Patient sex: F
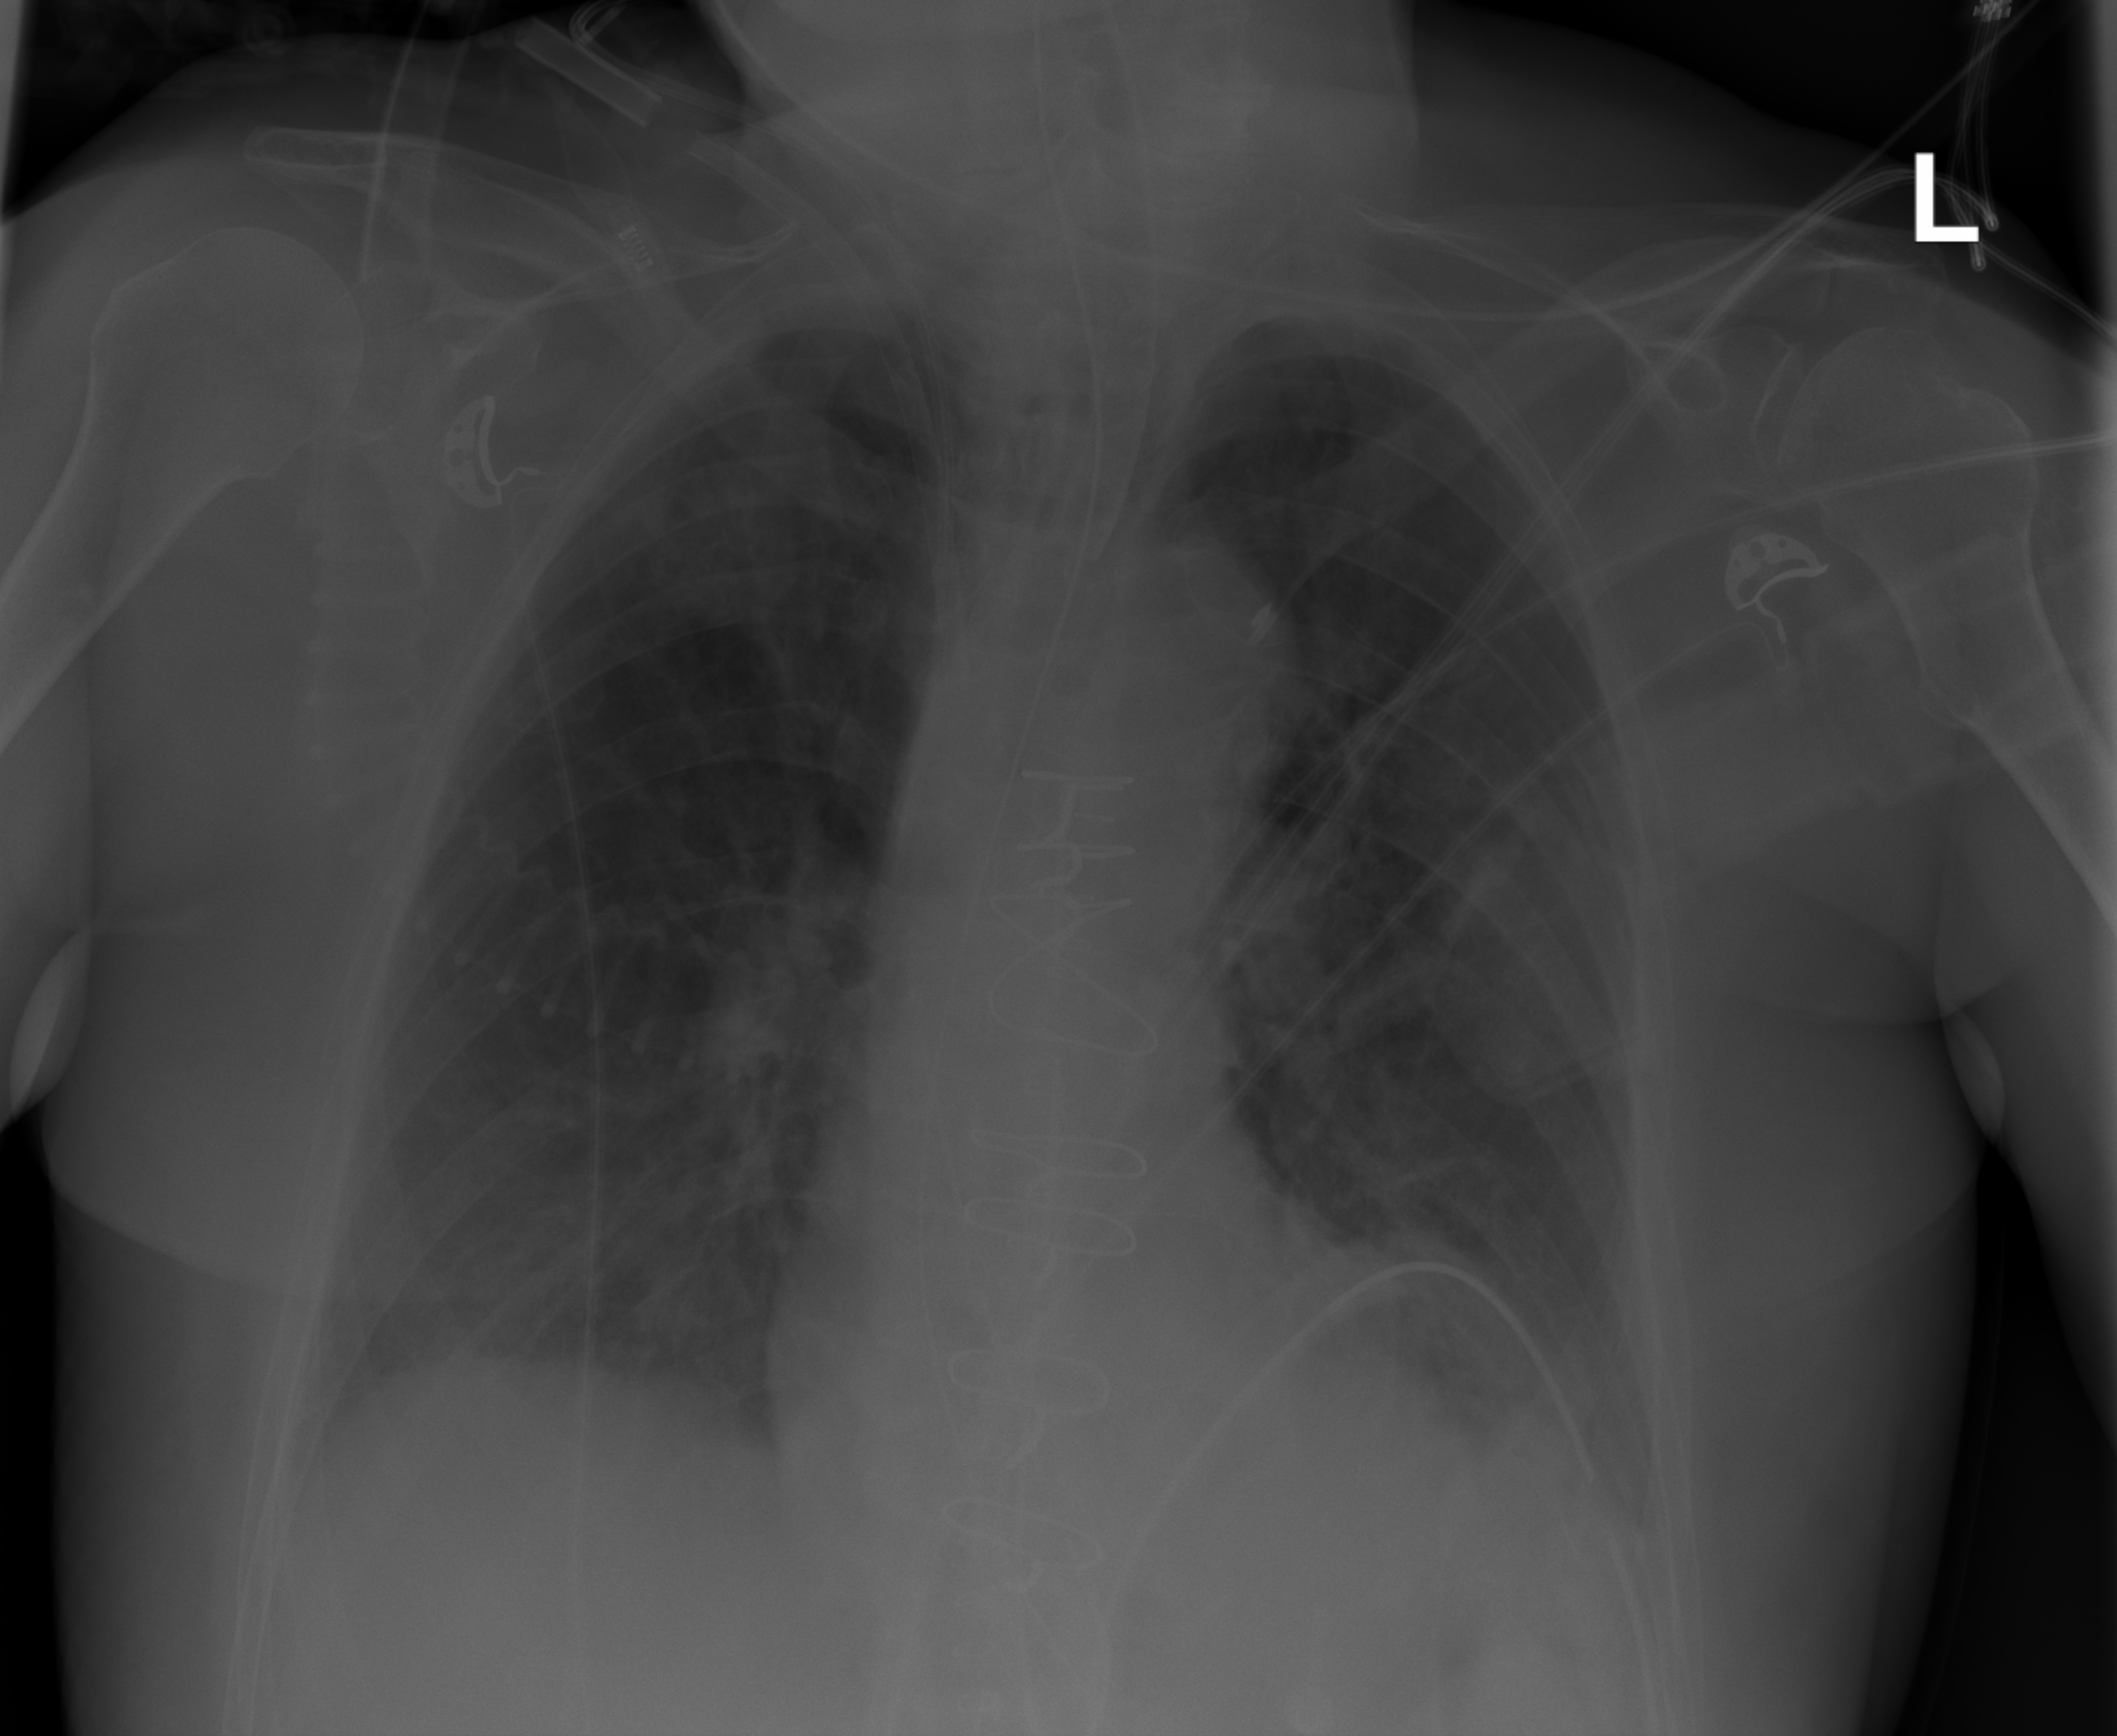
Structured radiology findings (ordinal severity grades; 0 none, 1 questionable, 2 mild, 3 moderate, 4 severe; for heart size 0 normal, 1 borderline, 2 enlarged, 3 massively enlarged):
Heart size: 0
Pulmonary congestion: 1
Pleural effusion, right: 1
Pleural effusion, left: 1
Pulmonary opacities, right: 0
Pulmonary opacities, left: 0
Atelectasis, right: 1
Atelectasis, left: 1